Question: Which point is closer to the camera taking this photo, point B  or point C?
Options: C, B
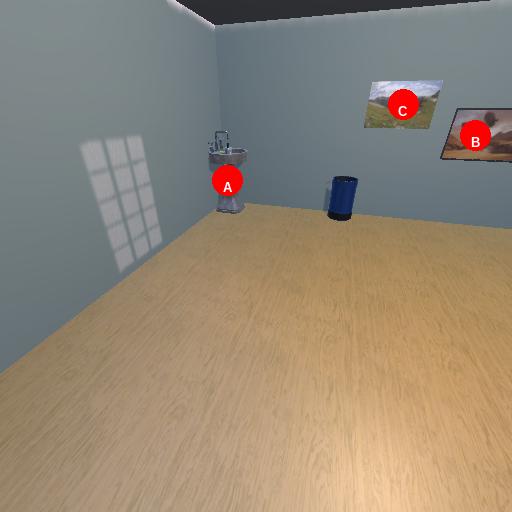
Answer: C